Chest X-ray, AP view. Patient: 66 years old, sex M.
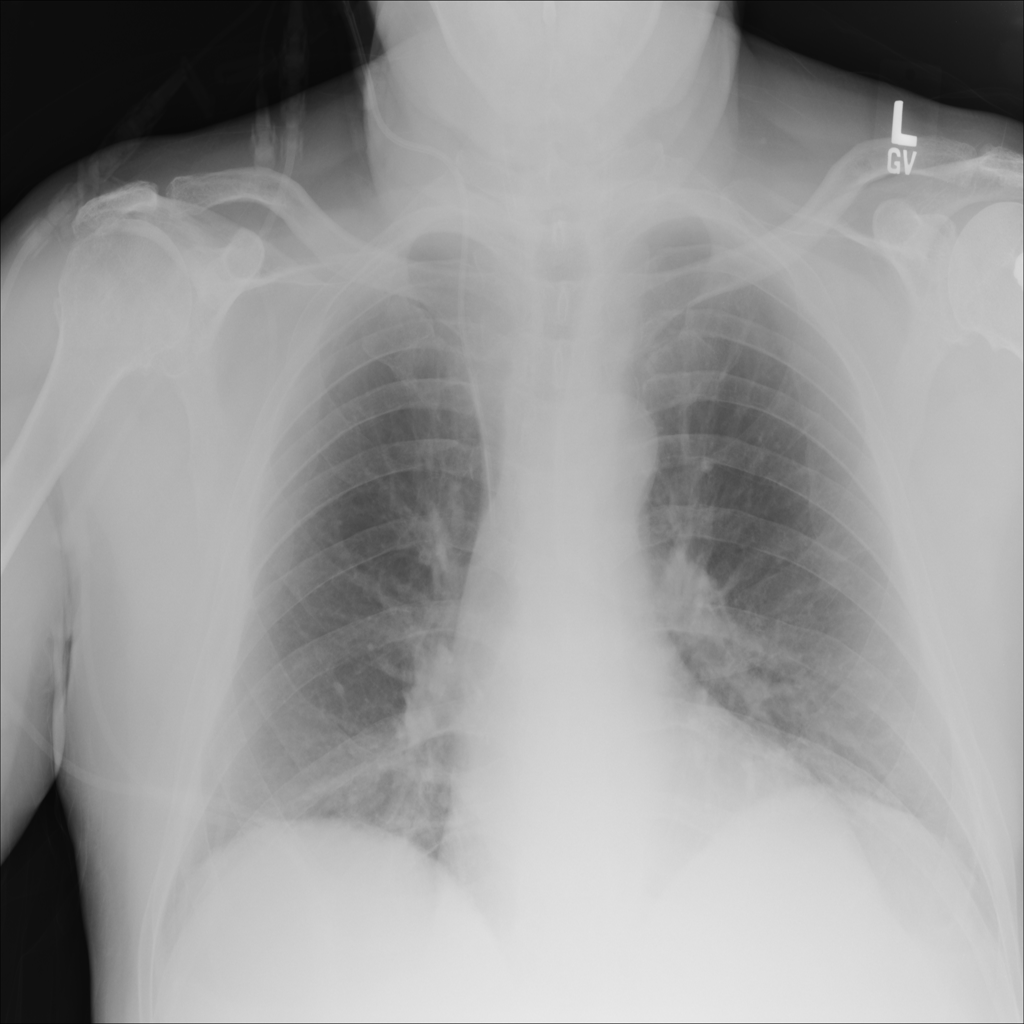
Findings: Atelectasis, Edema